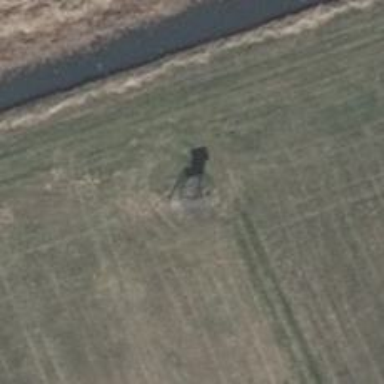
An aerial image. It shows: Hunting stand.